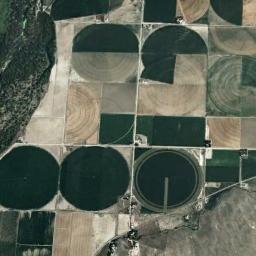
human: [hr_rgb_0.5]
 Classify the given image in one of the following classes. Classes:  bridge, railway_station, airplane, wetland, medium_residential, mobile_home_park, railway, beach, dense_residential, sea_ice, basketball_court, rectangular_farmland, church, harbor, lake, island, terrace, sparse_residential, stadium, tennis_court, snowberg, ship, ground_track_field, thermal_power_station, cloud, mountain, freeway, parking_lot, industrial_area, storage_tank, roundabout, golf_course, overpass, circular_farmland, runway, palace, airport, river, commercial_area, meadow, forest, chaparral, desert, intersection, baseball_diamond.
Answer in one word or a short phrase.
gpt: circular_farmland